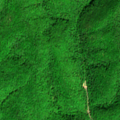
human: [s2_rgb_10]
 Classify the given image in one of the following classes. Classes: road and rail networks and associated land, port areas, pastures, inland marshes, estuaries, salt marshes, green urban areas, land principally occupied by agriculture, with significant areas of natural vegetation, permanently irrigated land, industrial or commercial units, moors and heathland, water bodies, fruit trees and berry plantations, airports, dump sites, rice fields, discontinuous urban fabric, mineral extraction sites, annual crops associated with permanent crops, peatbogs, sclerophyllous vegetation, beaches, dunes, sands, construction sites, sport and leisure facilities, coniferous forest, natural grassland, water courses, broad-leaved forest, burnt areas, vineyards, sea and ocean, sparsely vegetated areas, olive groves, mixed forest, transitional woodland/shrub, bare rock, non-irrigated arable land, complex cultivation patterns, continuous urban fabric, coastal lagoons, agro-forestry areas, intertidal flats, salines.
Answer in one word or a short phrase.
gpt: broad-leaved forest